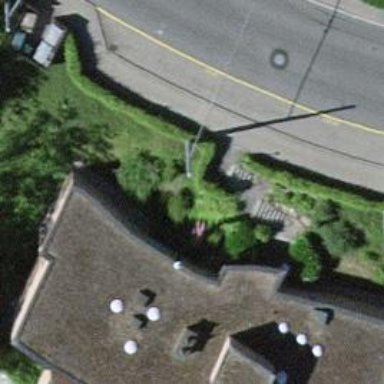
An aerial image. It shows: Road with steps.